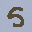
Label: 5